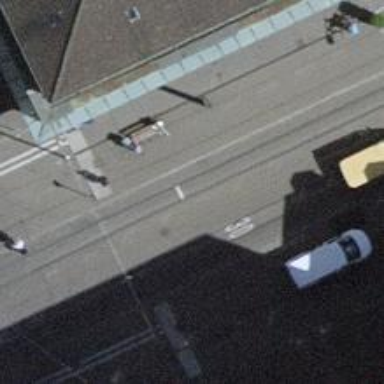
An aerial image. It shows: Tram stop with public transport stop position.